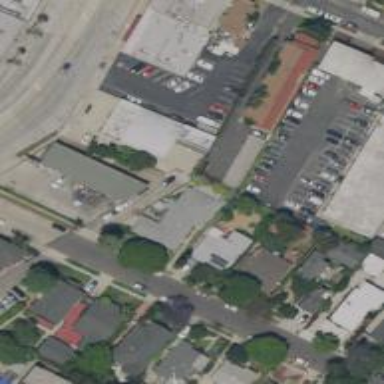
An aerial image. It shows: Alleyway designated as service road.